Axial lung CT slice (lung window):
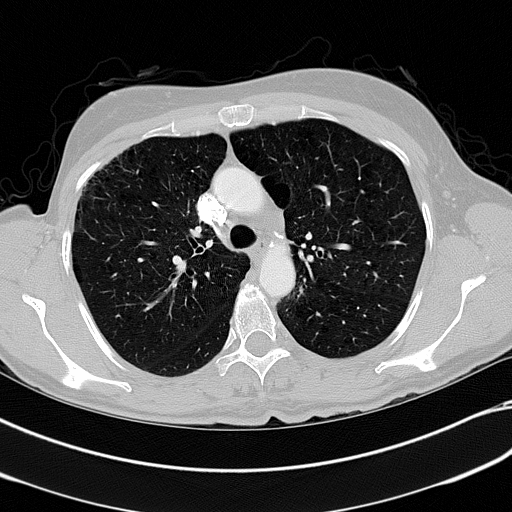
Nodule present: no